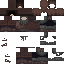
A male human skin with dark skin, wearing brown long hair dressed in a black armor chest and brown pants, featuring a closed mouth.